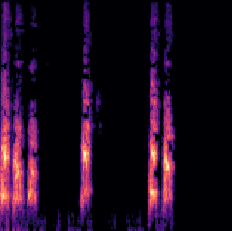
Sound class: Dog